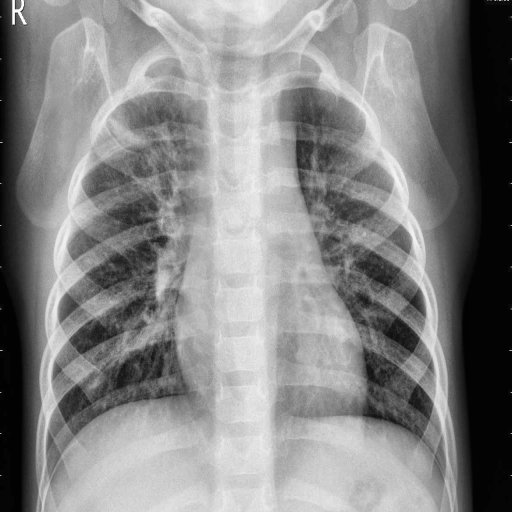
Finding: PNEUMONIA